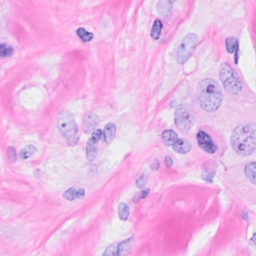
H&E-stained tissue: Breast